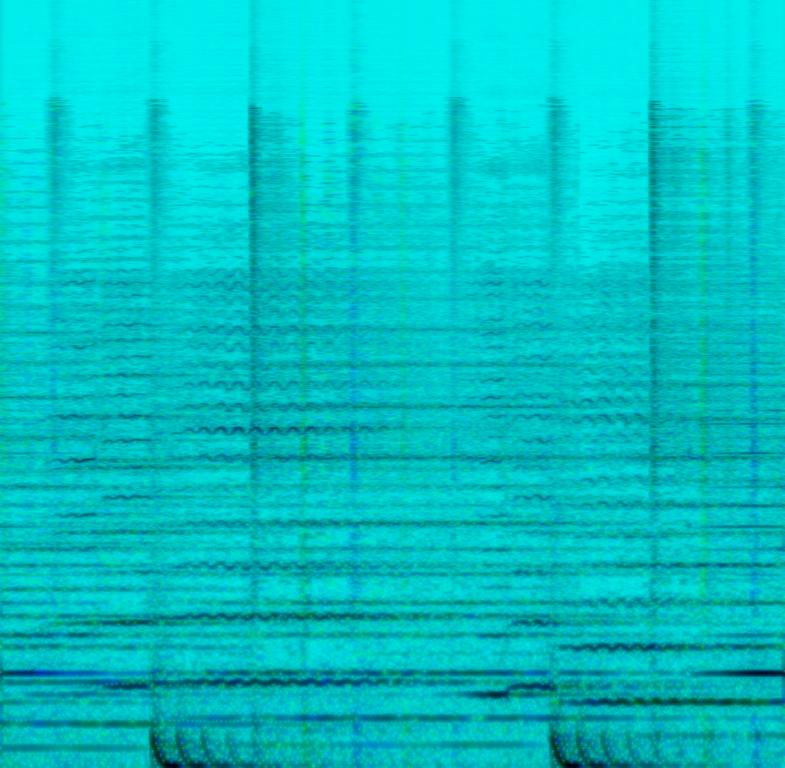
The song is an instrumental. The tempo is slow with a lion playing an emotional solo, string section harmony, strong drumming rhythm and a steady bass line. The song is emotional and inspiring. The audio quality is poor.